Question: I am trying to create a custom metadata tag for all JPEG images. Following the documentation this is what I did in '/apps'

However, when I upload a new JPEG file I don't see the tag I've added ('Atest')
Am I missing something? I copied '/libs/dam/content' to '/apps/dam/content' and just kept the 'assetededitors' folder and I modified the 'formitems' under the 'image/jpeg' folder as shown in the screenshot.
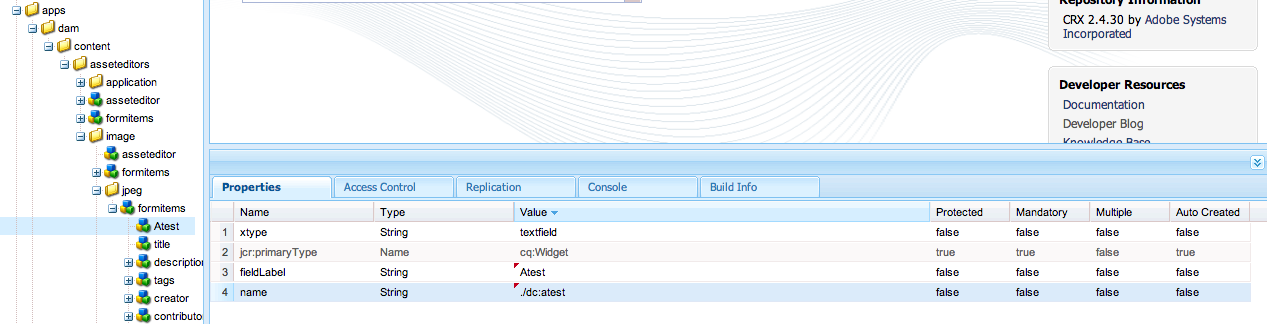
Answer: The 'asseteditors' node allows you to change the classic DAM metadata editor, available under the '/damadmin'. The screenshot attached in the comment presents new touch UI which can be enhanced using Javascript as <URL>.